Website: slack
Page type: review-order
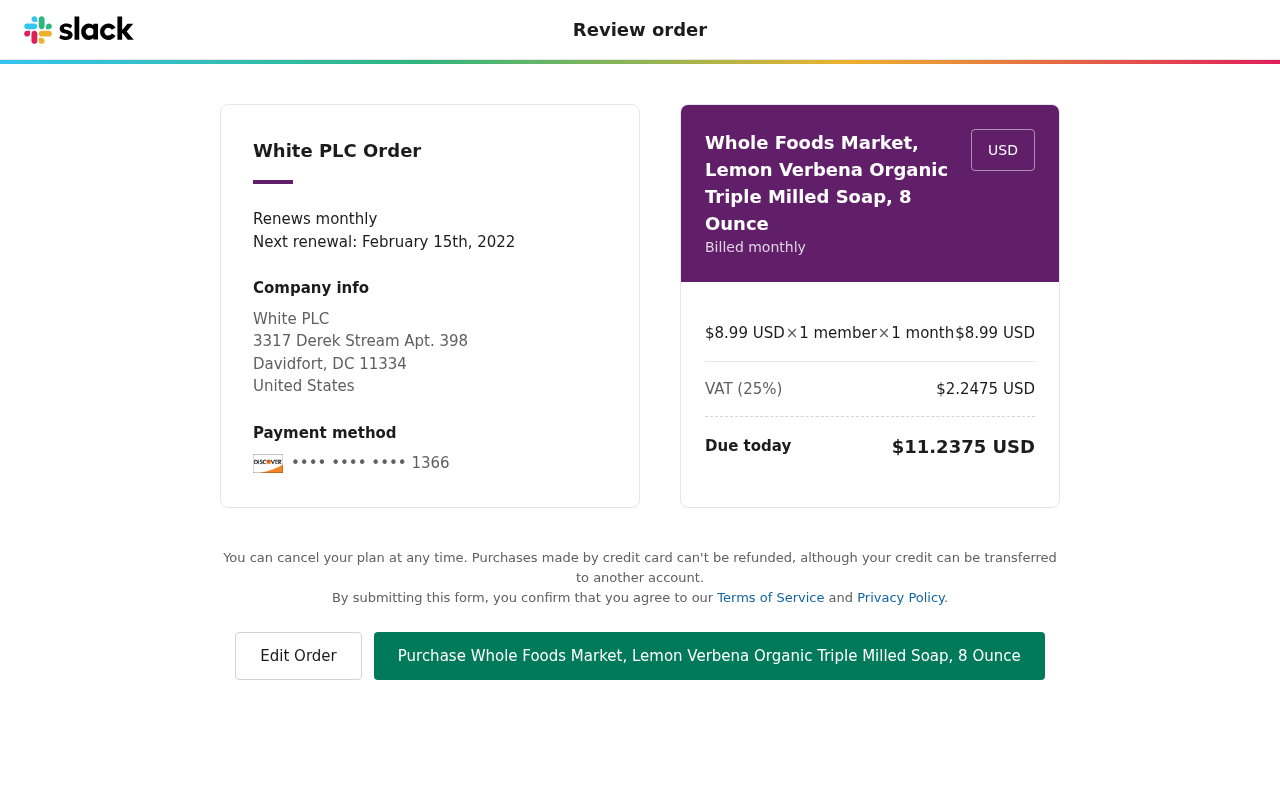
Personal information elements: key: PII_CARD_LAST4
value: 1366
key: PII_CITY_STATE_ZIP
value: Davidfort, DC 11334
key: PII_COMPANY
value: White PLC
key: PII_COUNTRY
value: United States
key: PII_STREET
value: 3317 Derek Stream Apt. 398
Product elements: key: PRODUCT1_NAME
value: Whole Foods Market, Lemon Verbena Organic Triple Milled Soap, 8 Ounce
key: PRODUCT1_PRICE
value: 8.99
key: PRODUCT1_QUANTITY
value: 1
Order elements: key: ORDER_RENEWAL_DATE
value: February 15th, 2022
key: ORDER_SUBTOTAL
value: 8.99
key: ORDER_TAX
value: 2.2475
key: ORDER_TOTAL
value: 11.2375